Question: I have application that has embedded IronPython and uses it to execute scripts that users write. When only my application is installed everything works as expected. I have embedded IronPython 2.7.4 dlls (my exe and IronPython dlls are in same folder after installation).
However, on some client machines there is IronPython 2.7.2 installed. It installs its dlls into GAC and my application ends up using them, instead of dlls that I shipped with application and application. This causes my application to fail, since I use property that is not available in 2.7.2.
Problem is that .NET sees these assemblies as having the same version (2.7.0.40) for some reason. As you can see in image below / file versions are different:

Right one is the one I ship with my application and left one is one that comes with IronPython 2.7.2. I do not register anything to GAC, but this it what is registered in GAC (IronPython installation added it):
'''
C:\ $ gacutil /l | findstr IronPython
IronPython, Version=2.7.0.40, Culture=neutral, PublicKeyToken=7f709c5b713576e1, processorArchitecture=MSIL
IronPython.Modules, Version=2.7.0.40, Culture=neutral, PublicKeyToken=7f709c5b713576e1, processorArchitecture=MSIL
'''
As you can see, they are registerd for version 2.7.0.40.
My question is - how can I force my application to use 2.7.4.1000 version of IronPython assemblies and not 2.7.2.1001 that is registered in GAC? Why is .NET ignoring third component of version number and can it be changed?
:
If it is important, with IronPython 2.7.2 installed, my program fails with following error:
> Unhandled Exception: System.MissingMethodException: Method not found: 'Boolean IronPython.Hosting.PythonConsoleOptions.get_BasicConsole()'.
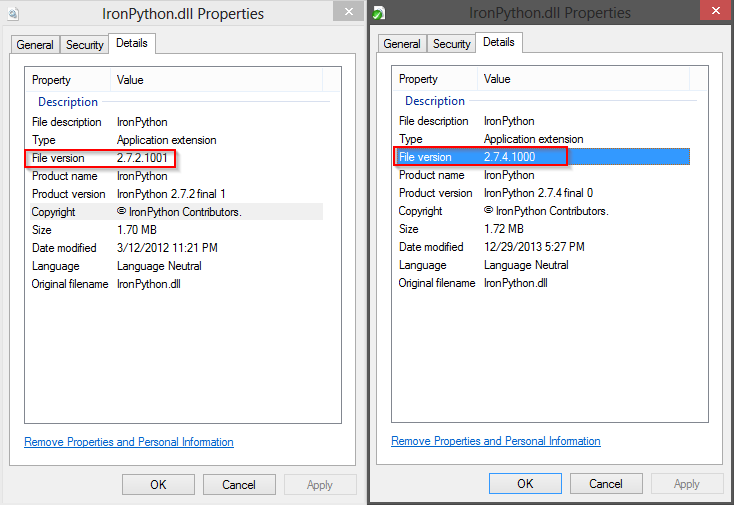
Answer: The problem is, that both IronPython 2.7.2 and IronPython 2.7.4 have the same assembly version number, which is, as you reported, '2.7.0.40'.
So, given that, your issue is that apparently, there is a version of the 'IronPython.dll' assembly in the GAC, and a local version, with the same version number. According to <URL>, there is no way to load your local version instead of the GAC version.
Given that situation, I can think of two possibilities:
1. Recompile (or postprocess and re-sign) the IronPython.dll assembly with a new version number, and use an assembly redirection so that requests to the regular IronPython.dll assembly are redirected to your local assembly;
2. When starting your application, check the IronPython version and, if you detect an inappropriate version of IronPython, ask your consumers to update their installations to IronPython 2.7.4. E.g.: string ironPythonFileVersion = ((AssemblyFileVersionAttribute)typeof(IronPython).Assembly.GetCustomAttributes(typeof(AssemblyFileVersionAttribute), false)[0]).Version;
if (ironPythonFileVersion == "2.7.2.1001") {
// IronPython 2.7.2 was loaded. Deal as appropriate.
}